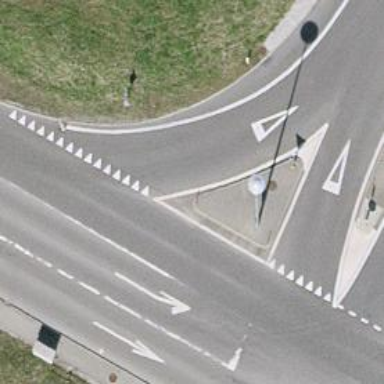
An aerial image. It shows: Road with "give way" sign.